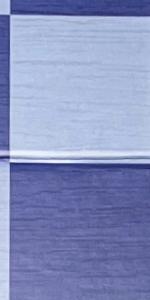
Label: Empty